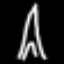
Label: The Eiffel Tower